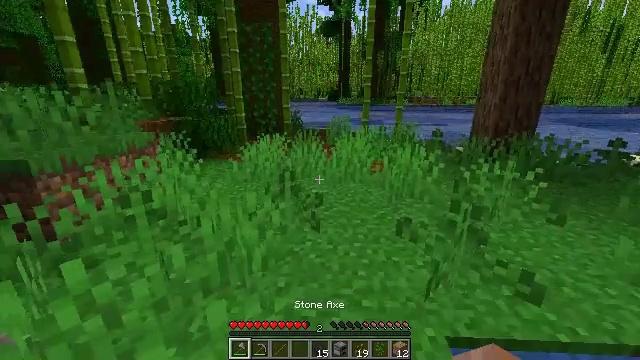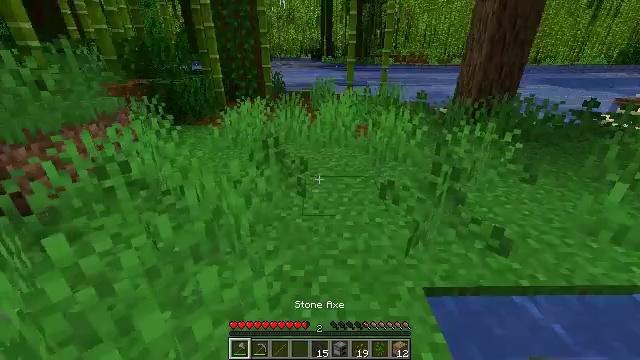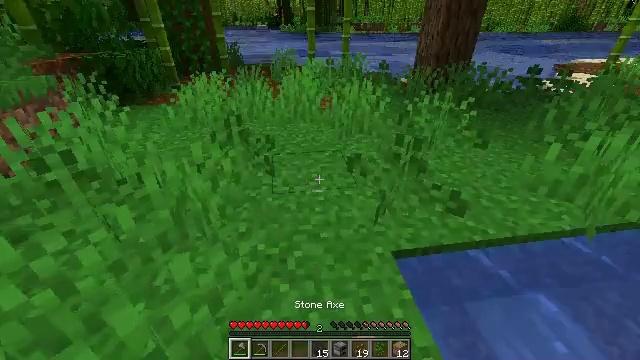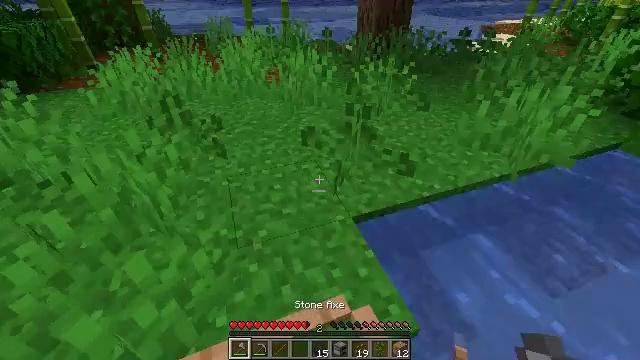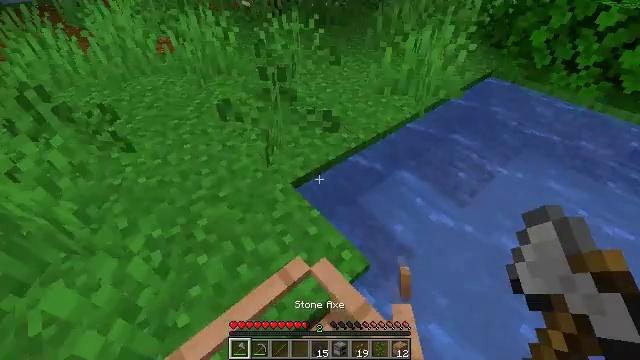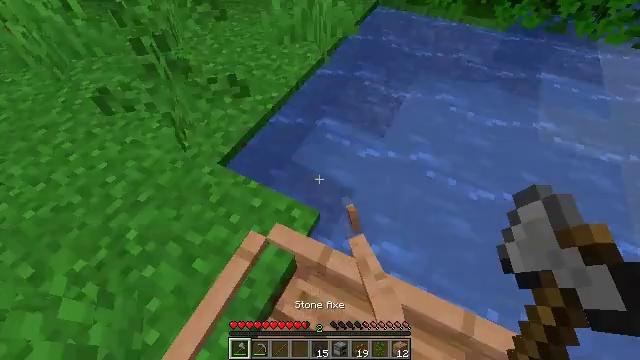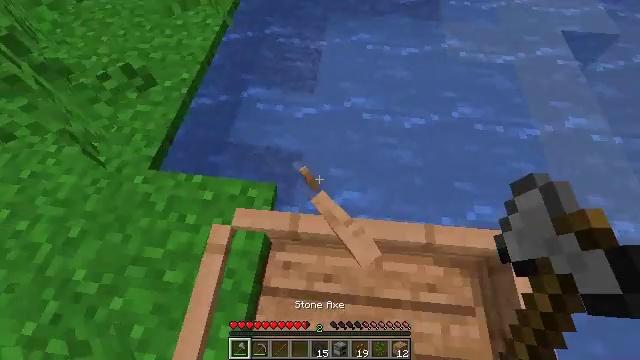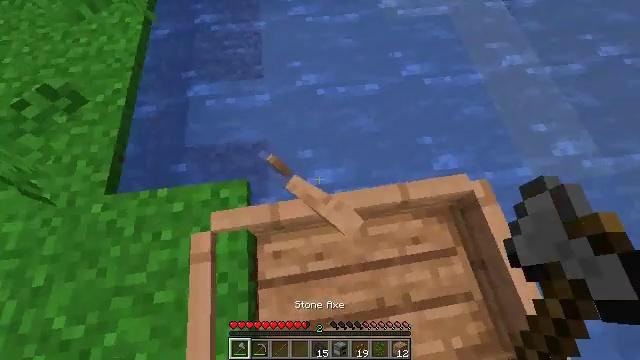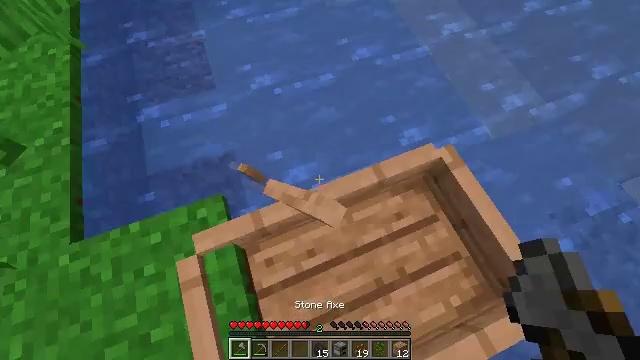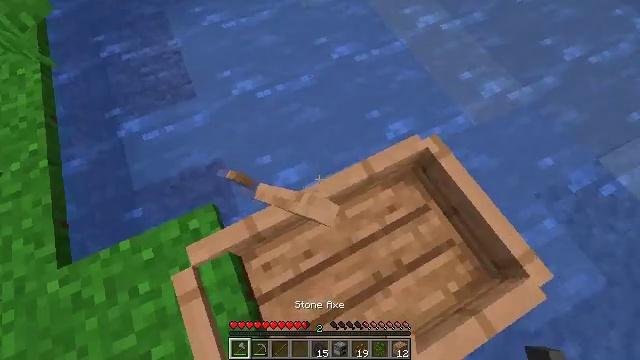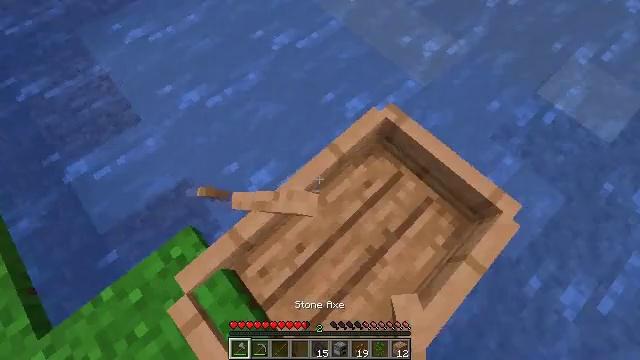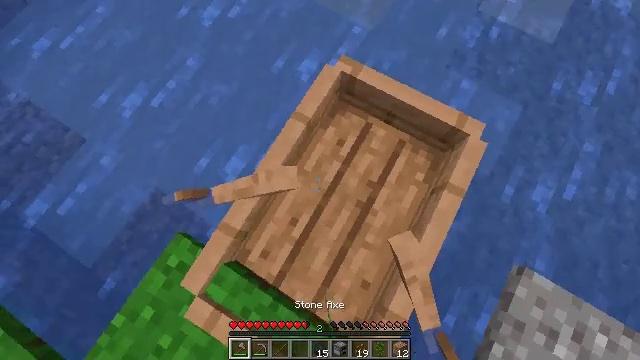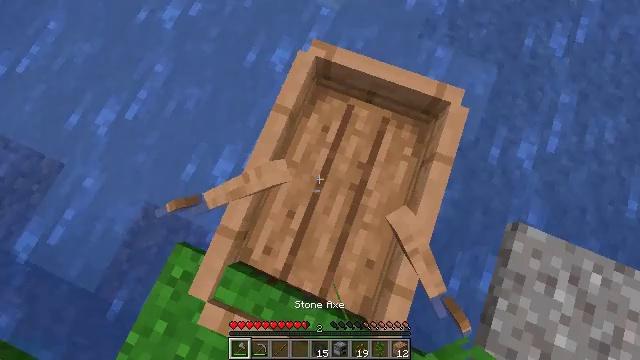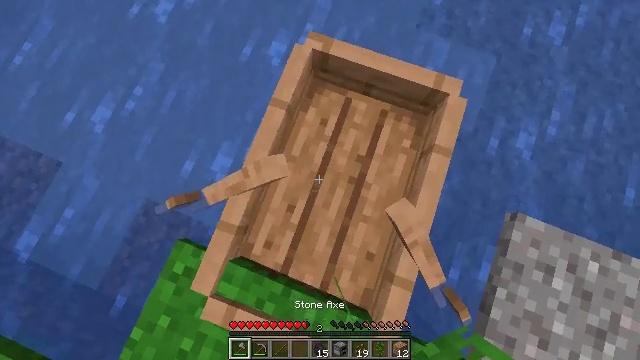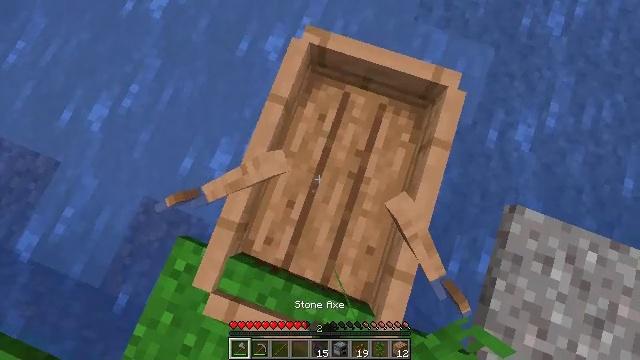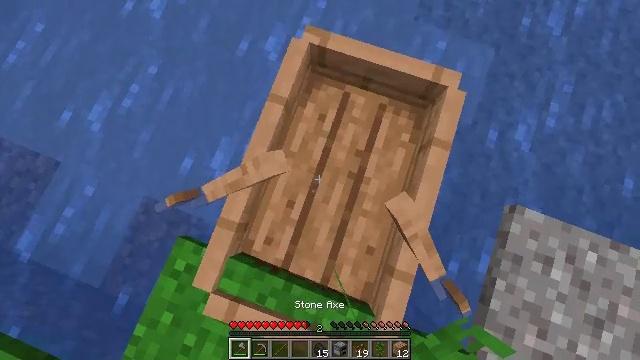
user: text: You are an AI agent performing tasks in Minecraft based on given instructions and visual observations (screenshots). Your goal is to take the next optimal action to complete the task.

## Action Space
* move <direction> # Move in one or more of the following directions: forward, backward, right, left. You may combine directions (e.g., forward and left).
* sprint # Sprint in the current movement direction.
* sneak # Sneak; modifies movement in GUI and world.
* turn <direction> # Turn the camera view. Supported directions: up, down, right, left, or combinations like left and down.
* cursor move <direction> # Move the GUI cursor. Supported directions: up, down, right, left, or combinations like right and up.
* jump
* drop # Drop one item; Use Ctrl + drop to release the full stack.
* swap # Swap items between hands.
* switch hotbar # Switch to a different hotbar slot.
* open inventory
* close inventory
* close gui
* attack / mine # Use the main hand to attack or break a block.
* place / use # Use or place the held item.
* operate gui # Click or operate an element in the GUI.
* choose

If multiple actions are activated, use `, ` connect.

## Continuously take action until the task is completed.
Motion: motion action
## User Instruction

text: Harvest bamboo from the farm.
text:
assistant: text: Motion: turn right and down, switch to hotbar 1
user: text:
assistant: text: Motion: turn right and down, switch to hotbar 1
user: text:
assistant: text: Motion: turn right and down
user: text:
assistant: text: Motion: turn right and down
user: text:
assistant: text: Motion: turn right and down
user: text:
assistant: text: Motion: turn right and down
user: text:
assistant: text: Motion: turn right and down
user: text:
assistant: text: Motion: turn right
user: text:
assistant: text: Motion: turn right
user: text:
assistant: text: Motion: turn right and down
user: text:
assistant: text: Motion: turn right and down
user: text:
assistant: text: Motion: turn right and down
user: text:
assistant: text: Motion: turn right and down, attack / mine
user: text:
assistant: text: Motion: turn down, attack / mine
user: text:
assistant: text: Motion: attack / mine
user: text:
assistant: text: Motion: turn left, attack / mine
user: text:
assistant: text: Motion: no_op
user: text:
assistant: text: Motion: no_op
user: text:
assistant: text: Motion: no_op
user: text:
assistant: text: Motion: no_op
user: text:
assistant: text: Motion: no_op
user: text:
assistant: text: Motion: no_op
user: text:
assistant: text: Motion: no_op
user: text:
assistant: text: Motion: no_op
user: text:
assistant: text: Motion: no_op
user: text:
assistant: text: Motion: attack / mine
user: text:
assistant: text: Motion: attack / mine
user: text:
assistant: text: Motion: attack / mine
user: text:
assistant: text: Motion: attack / mine
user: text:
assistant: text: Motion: no_op